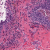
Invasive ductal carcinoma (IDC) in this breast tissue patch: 0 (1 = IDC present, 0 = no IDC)